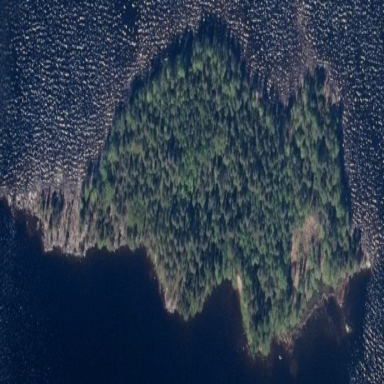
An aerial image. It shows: Islet.